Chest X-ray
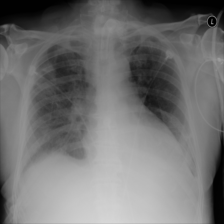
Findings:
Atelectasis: negative
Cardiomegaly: negative
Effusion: negative
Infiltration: negative
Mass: negative
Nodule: negative
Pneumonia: negative
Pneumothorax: negative
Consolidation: negative
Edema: negative
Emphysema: negative
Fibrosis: negative
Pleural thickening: negative
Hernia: negative